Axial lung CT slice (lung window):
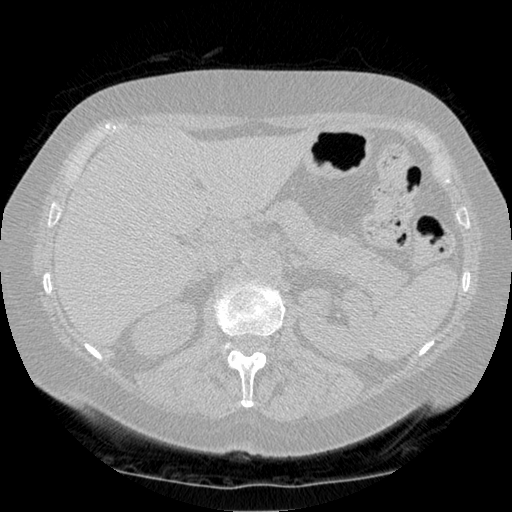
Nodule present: no